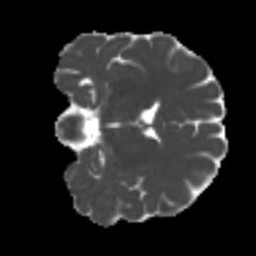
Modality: MD
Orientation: coronal
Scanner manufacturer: siemens
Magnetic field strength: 3 T
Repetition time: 4 s
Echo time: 0.0594 s